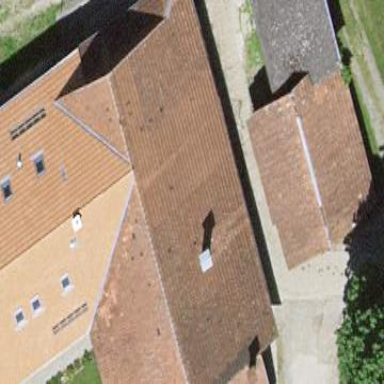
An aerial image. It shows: Farm building.